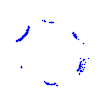
Particle: proton